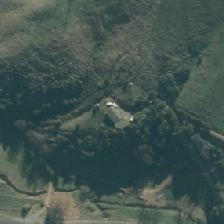
Land cover: grose_broom